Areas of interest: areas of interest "Ziwēi Pastoral Metropolis District D Shangri-La"
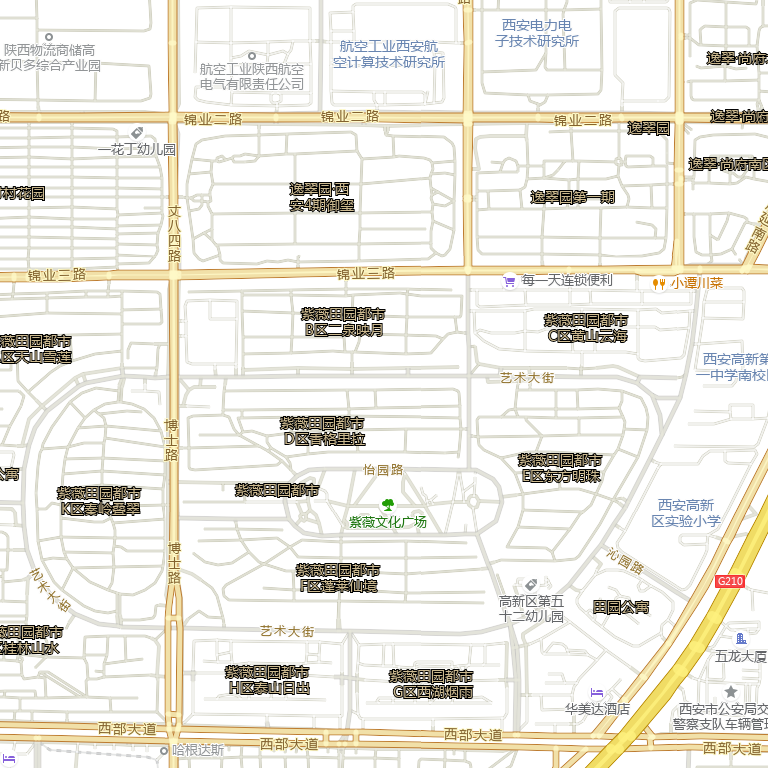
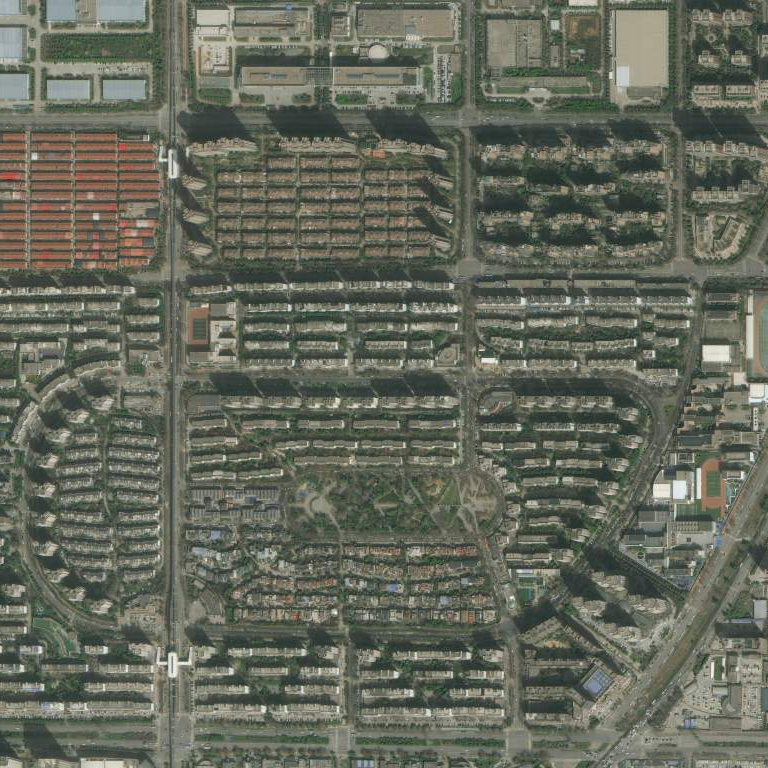